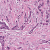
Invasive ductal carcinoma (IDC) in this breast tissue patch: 1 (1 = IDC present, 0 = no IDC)